Question: I have following menu for my toolbar:

Is it any simple way to exclude "Text Only" from this menu?
I know it NSToolbarDisplayModeLabelOnly, but did not found place to say don't use it.
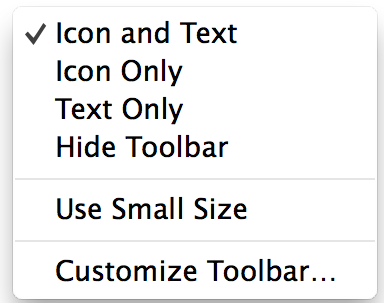
Answer: My team found solution.
Simple category for NSToolBar.
And this category can be used for add custom items to menu.
NSToolbar+ContextMenu.h
'''
#import <Cocoa/Cocoa.h>
@interface NSToolbar (ContextMenu)
- (void) disableTextOnlyMode;
@end
'''
NSToolbar+ContextMenu.m
'''
#import <AppKit/NSToolbar.h>
#import "NSToolbar+ContextMenu.h"
@implementation NSToolbar (ContextMenu)
- (NSView*) __toolbarView {
return (NSView*)[self valueForKey:@"_toolbarView"];
}
- (void) disableTextOnlyMode {
NSView *toolbarView = [self __toolbarView];
NSMenu *toolbarMenu = toolbarView.menu;
for (NSMenuItem *item in [toolbarMenu.itemArray objectEnumerator]) {
if (item.action == @selector(changeToolbarDisplayMode:) && item.tag == 3) {
[toolbarMenu removeItem:item];
break;
}
}
}
@end
'''